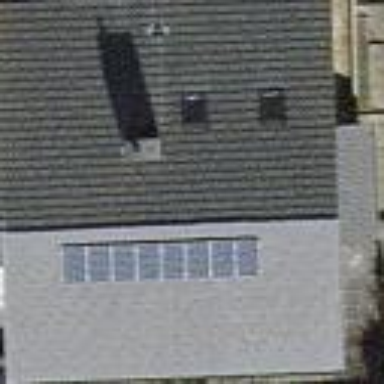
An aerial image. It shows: Detached building with gabled roof.